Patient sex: F
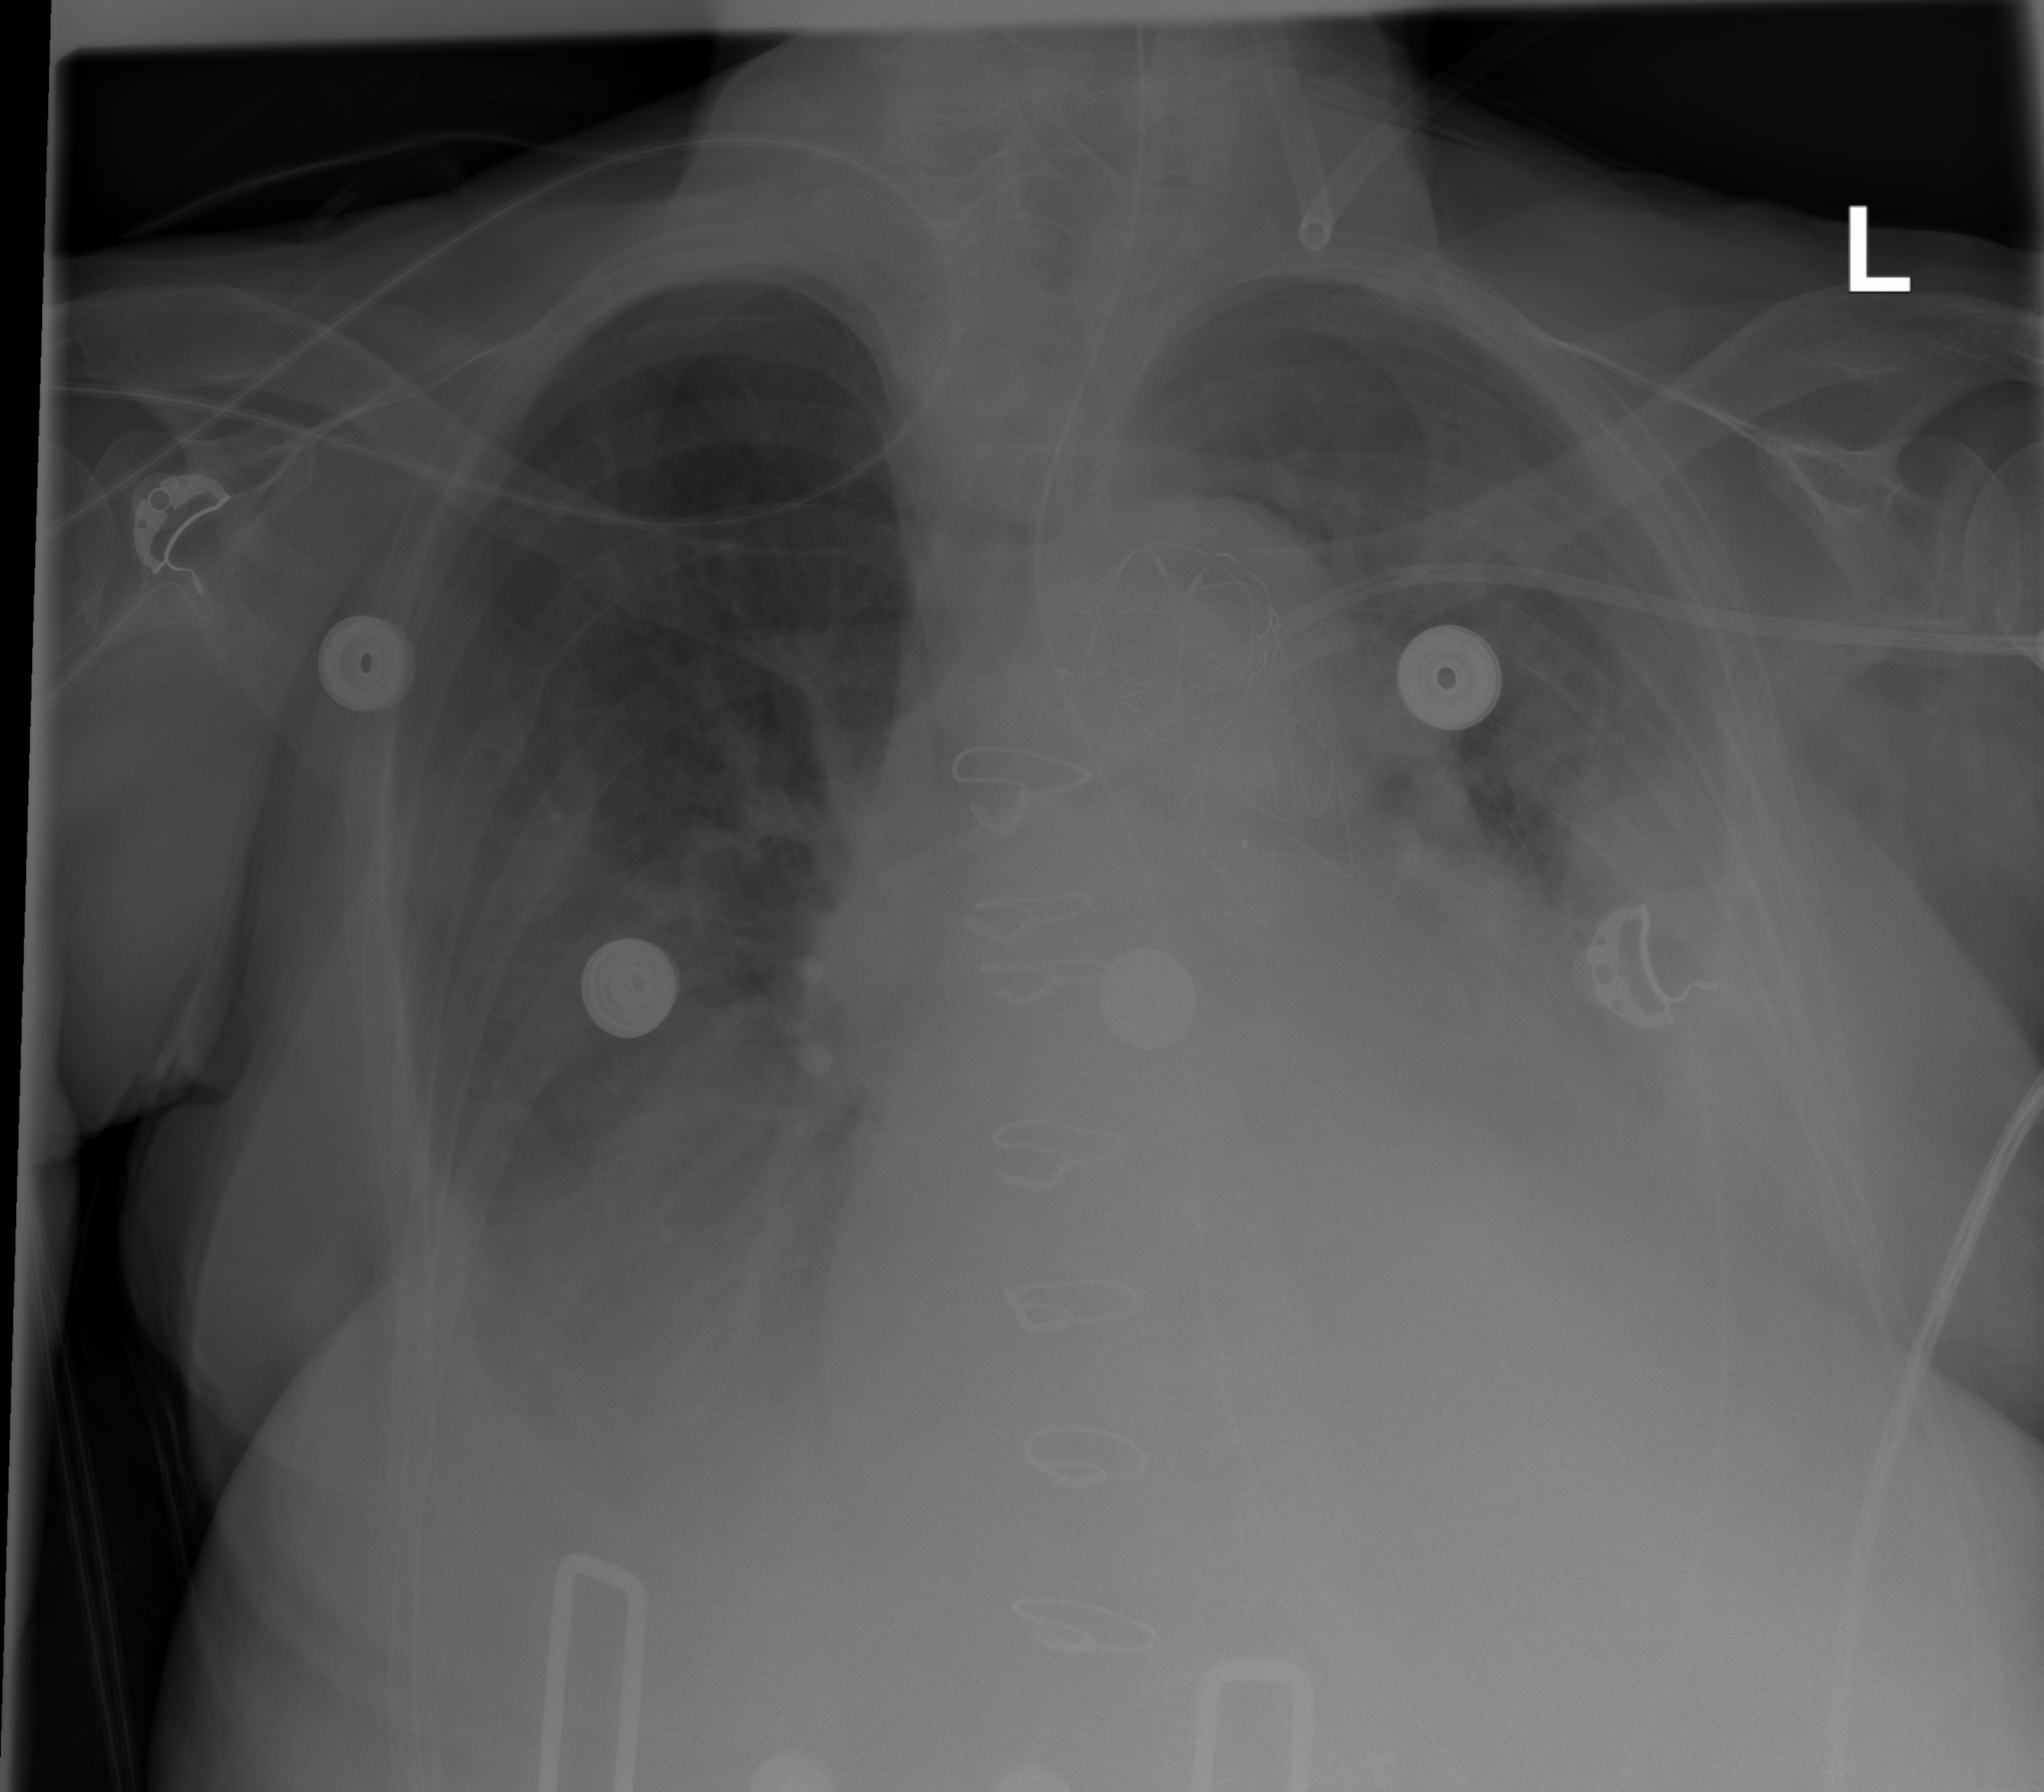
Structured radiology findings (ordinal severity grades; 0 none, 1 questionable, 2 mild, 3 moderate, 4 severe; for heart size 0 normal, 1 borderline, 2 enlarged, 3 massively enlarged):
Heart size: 2
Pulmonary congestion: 2
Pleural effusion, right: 2
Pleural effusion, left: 2
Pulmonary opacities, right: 2
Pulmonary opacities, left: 2
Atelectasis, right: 2
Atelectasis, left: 3